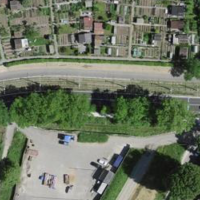
EUNIS habitat code: 25
Species observed at this site:
Lapsana communis
Echium vulgare